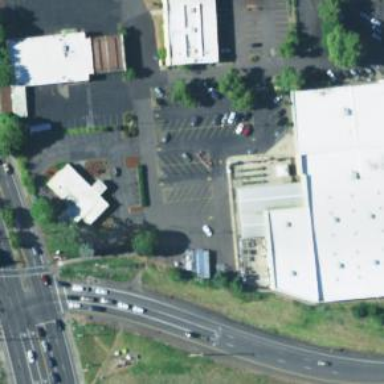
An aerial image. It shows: Parking space is available.